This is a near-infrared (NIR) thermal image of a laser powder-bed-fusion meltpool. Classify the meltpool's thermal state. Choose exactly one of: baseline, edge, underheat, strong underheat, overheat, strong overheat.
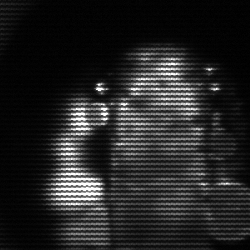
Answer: strong underheat